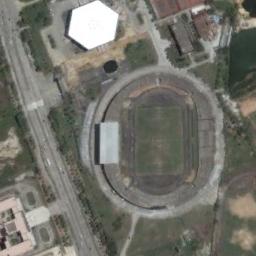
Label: stadium